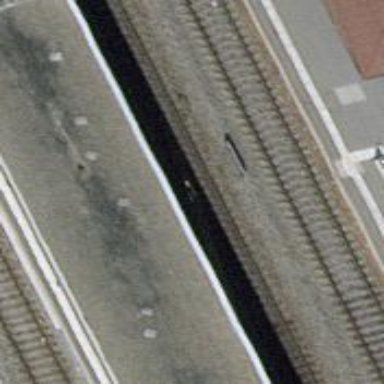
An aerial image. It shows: Stop position for public transport at railway stop.